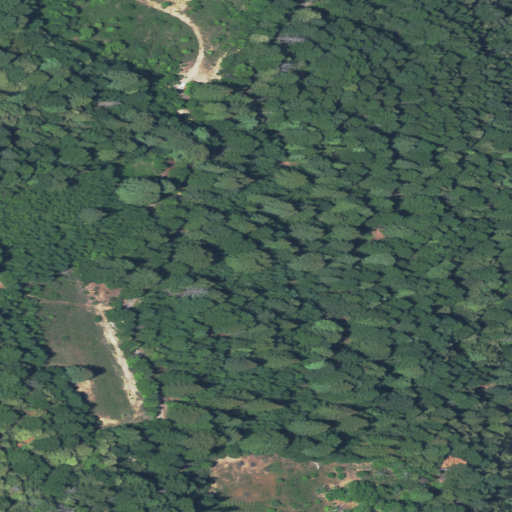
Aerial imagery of ridge(s) in California named Signal Ridge containing evergreen forest, open development, shrub, and mixed forest